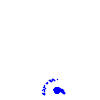
Particle: electron